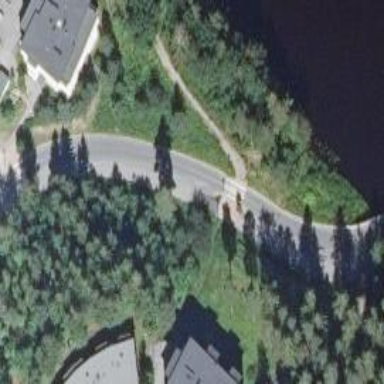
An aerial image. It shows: Asphalt cycleway.